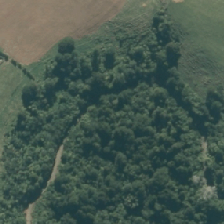
Land cover: indigenous_forest